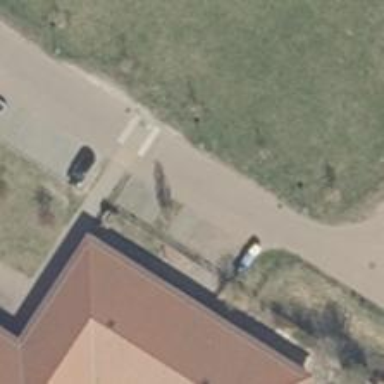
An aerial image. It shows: Table-style traffic calming feature.